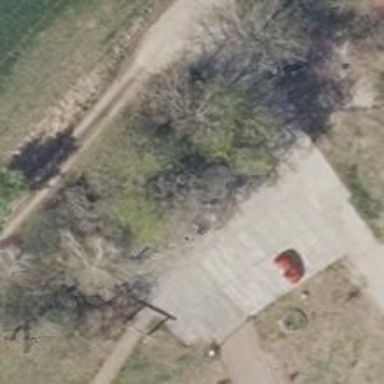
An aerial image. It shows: Concrete driveway.